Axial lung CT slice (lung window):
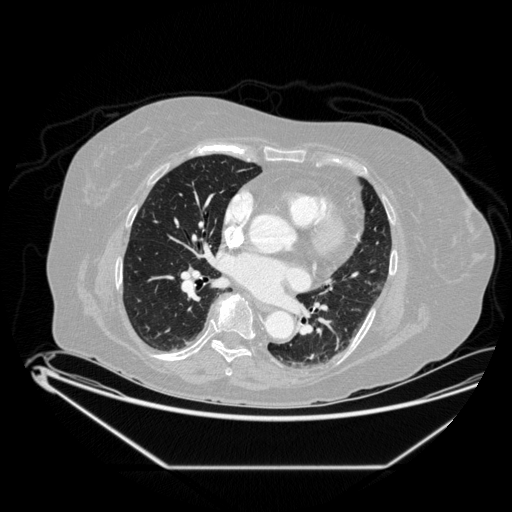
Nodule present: no